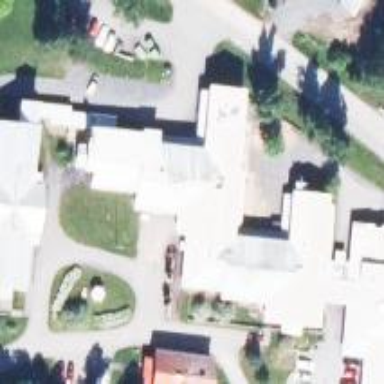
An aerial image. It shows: Hospital.